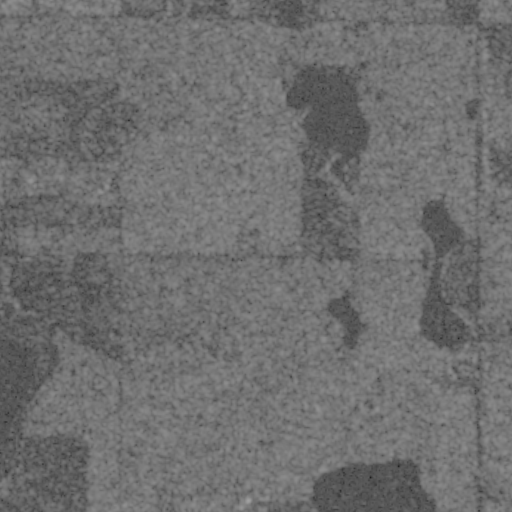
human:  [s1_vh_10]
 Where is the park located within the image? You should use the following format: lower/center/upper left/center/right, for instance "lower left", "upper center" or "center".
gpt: The park is located in the upper right of the image.
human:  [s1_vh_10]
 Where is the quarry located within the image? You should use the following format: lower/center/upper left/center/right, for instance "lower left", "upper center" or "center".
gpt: There is no quarry in the image.

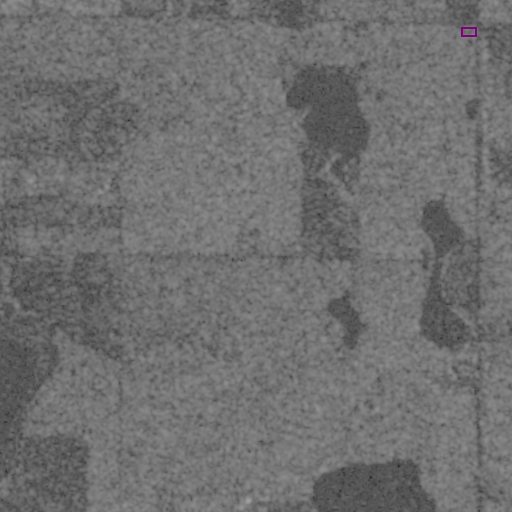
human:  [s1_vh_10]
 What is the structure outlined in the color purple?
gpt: The structure outlined in purple is a park.
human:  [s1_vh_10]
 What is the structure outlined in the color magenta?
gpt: There is no magenta outline.